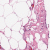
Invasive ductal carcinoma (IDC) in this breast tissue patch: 0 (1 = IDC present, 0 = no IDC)